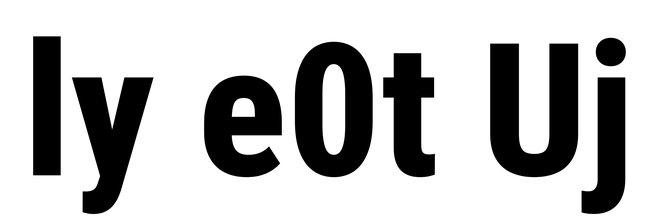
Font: Roboto_Condensed_ExtraBold